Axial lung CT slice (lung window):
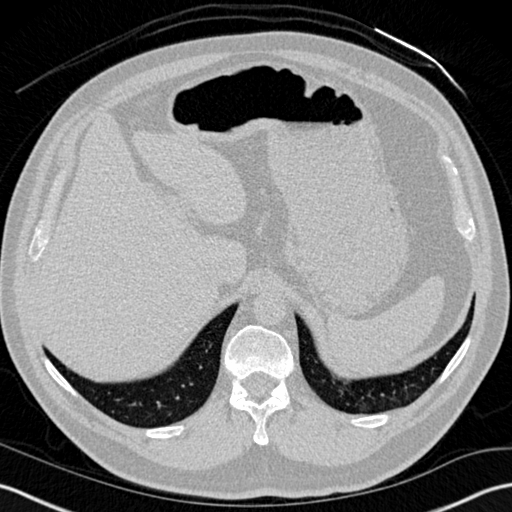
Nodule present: no